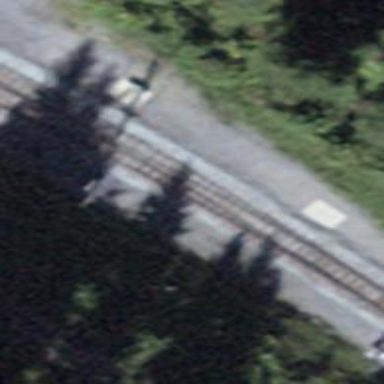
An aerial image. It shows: Narrow-gauge railway track electrified by contact line.